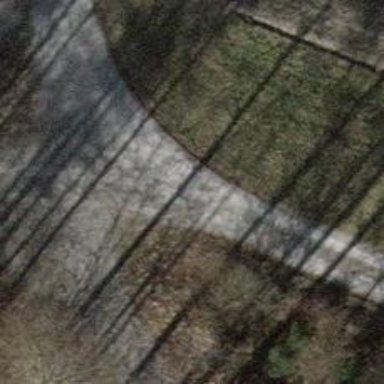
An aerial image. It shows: Track with pebblestone surface. The track type is grade2.